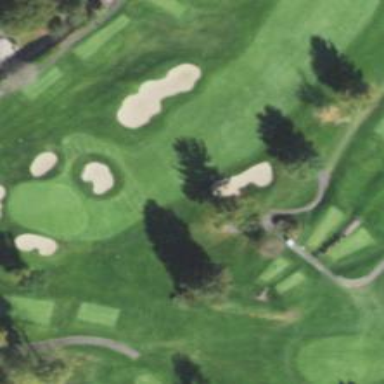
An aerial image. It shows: Golf cartpath that is also road path.